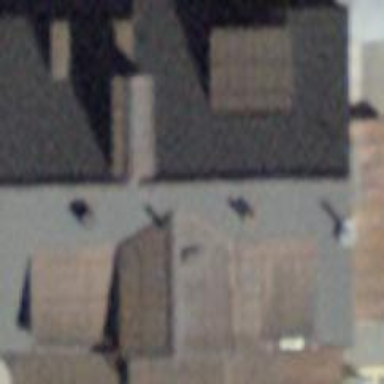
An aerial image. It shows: Gabled roof tile apartment building.